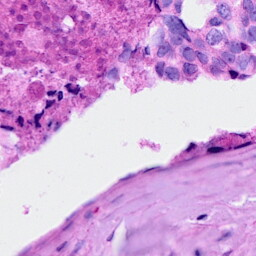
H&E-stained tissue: Breast